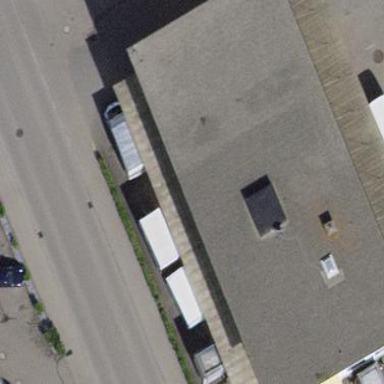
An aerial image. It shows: Warehouse building.